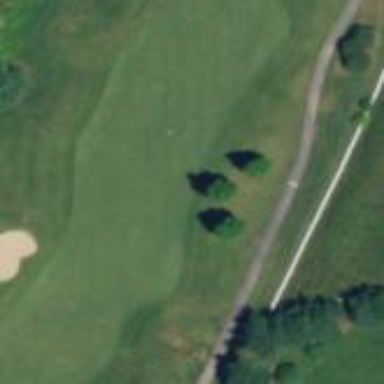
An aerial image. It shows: Grassy area serving as fairway for golf.